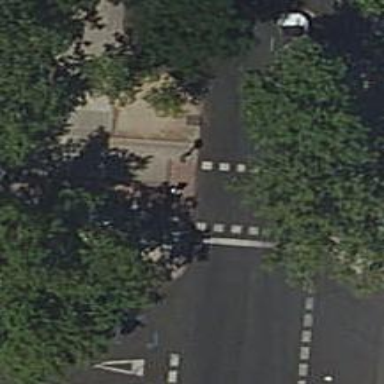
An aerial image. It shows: Road with traffic signals.